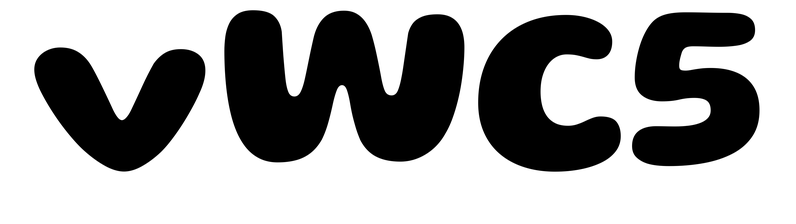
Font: Gluten_Bold